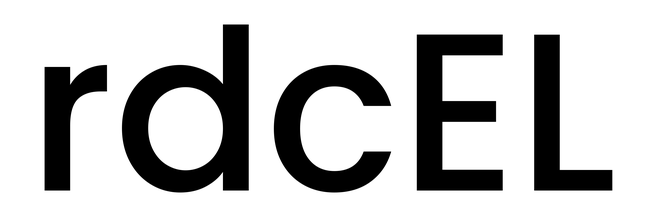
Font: Poppins-Medium